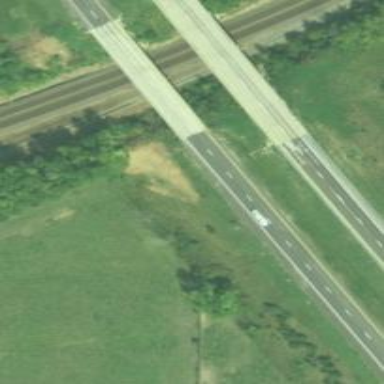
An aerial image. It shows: Bridge on trunk expressway.